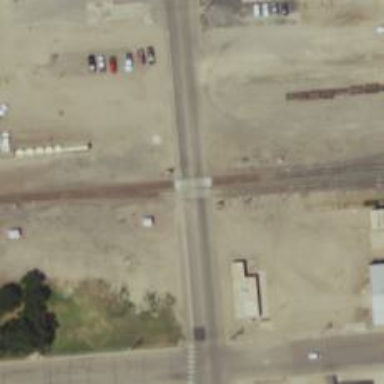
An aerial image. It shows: Railway siding with rails.